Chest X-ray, AP view. Patient: 89 years old, sex M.
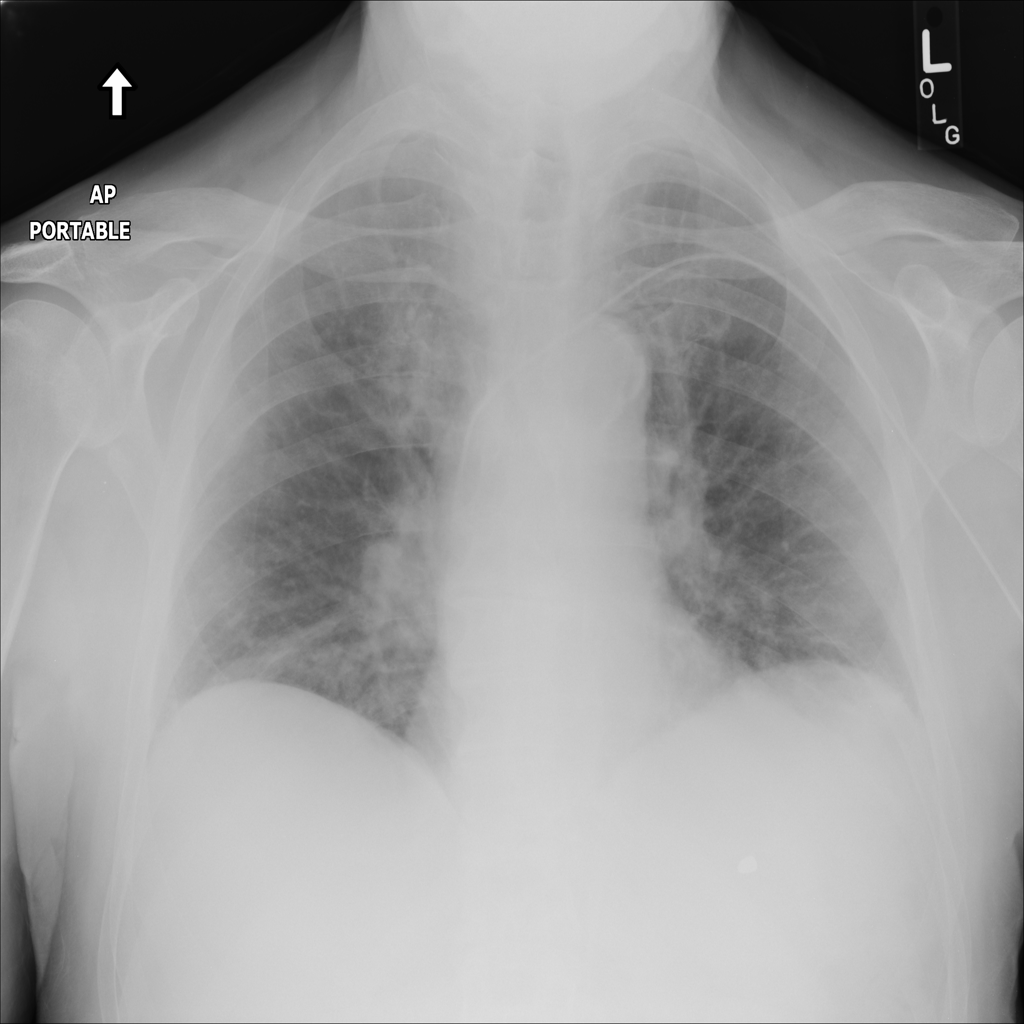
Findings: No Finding